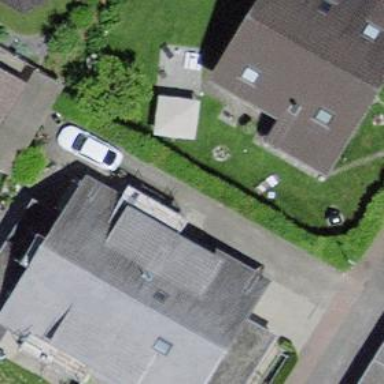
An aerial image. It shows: Terrace building with gabled roof.